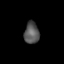
Tissue: skin
Cell type: Myeloid cells
Senescence score: 0.8429
Nuclear area (px): 315
Mean DAPI intensity: 86.302